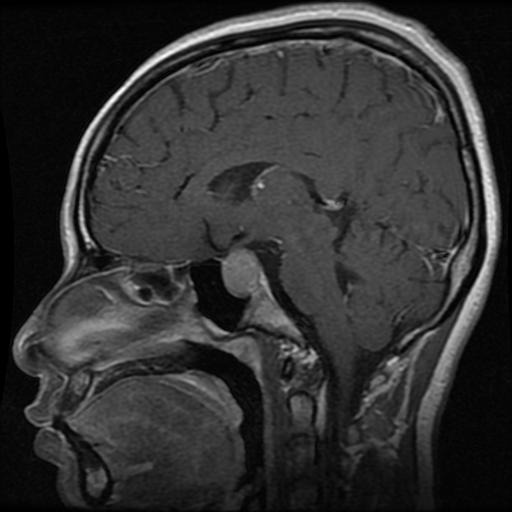
Label: pituitary